Question: '''
Parent (licenseID, countChilds)
Child (hostID, licenseID)
'''
Trying to write an after insert/update/delete trigger that fires when adding a record to the child table. It needs to count child records linked to the parent and then insert this value into the parent.
So far I have this:

I am using MS Access 2010.
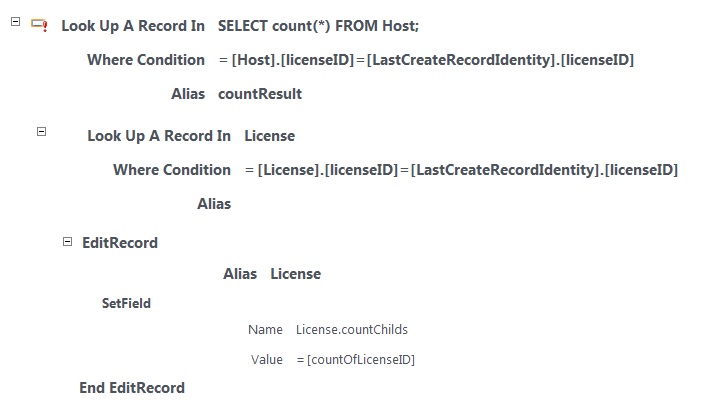
Answer: I am fairly sure you can get away with DCount, for example, this works for me:

But I would still recommend not doing this and just getting your counts from a query.